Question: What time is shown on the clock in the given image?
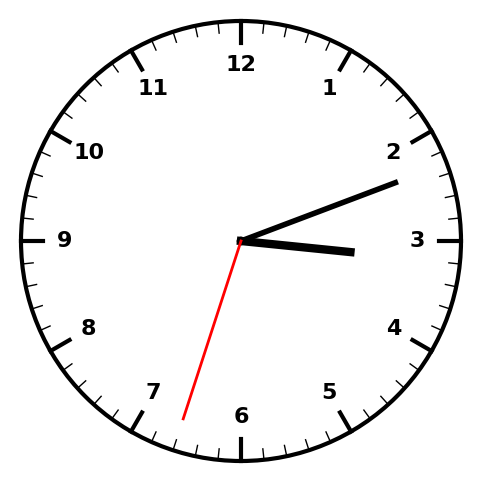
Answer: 03:11:33